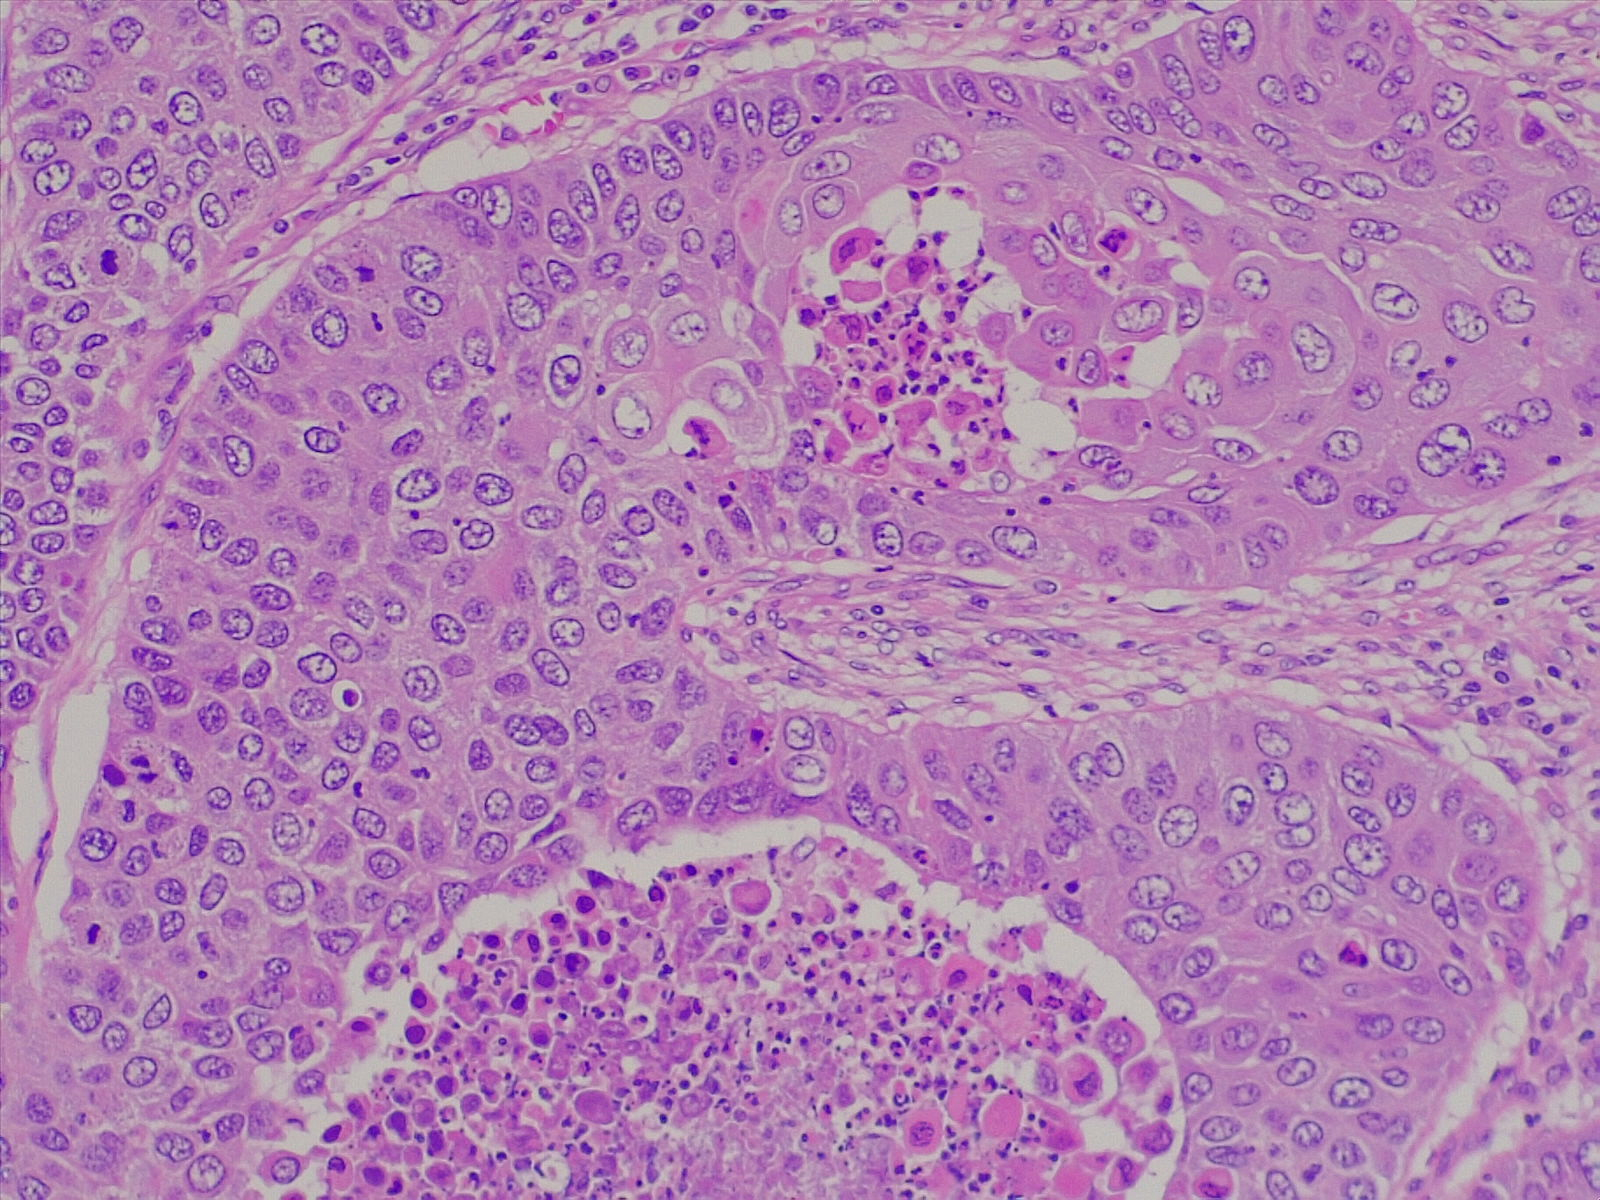
Label: lung squamous cell carcinoma, poorly differentiated